Interaction volume radius: 5 \u00c5
Interaction volume height: 10 \u00c5
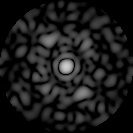
Disorder parameter: 0.7968